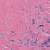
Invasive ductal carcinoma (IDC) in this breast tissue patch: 1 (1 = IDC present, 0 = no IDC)